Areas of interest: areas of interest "Museum"
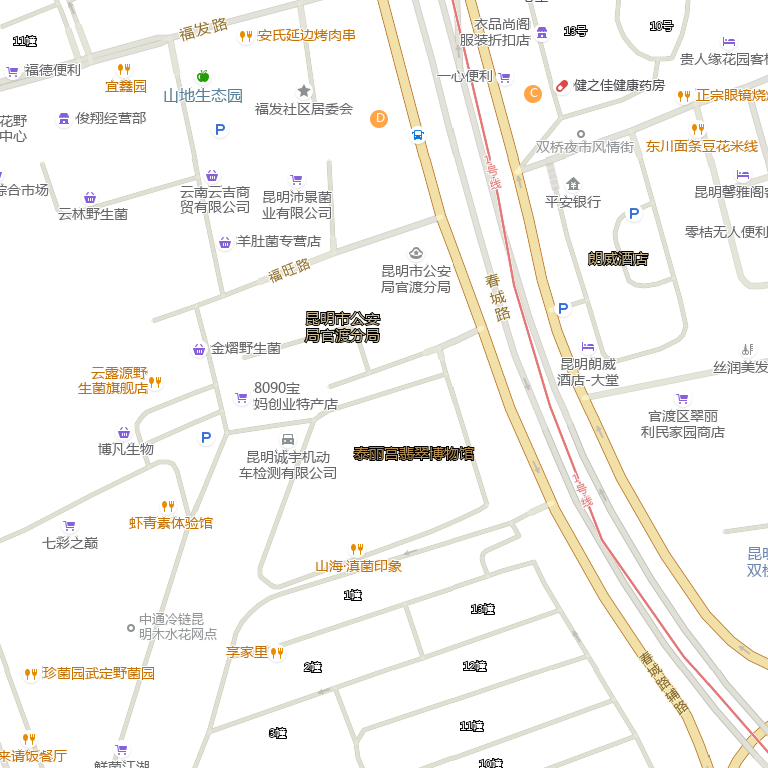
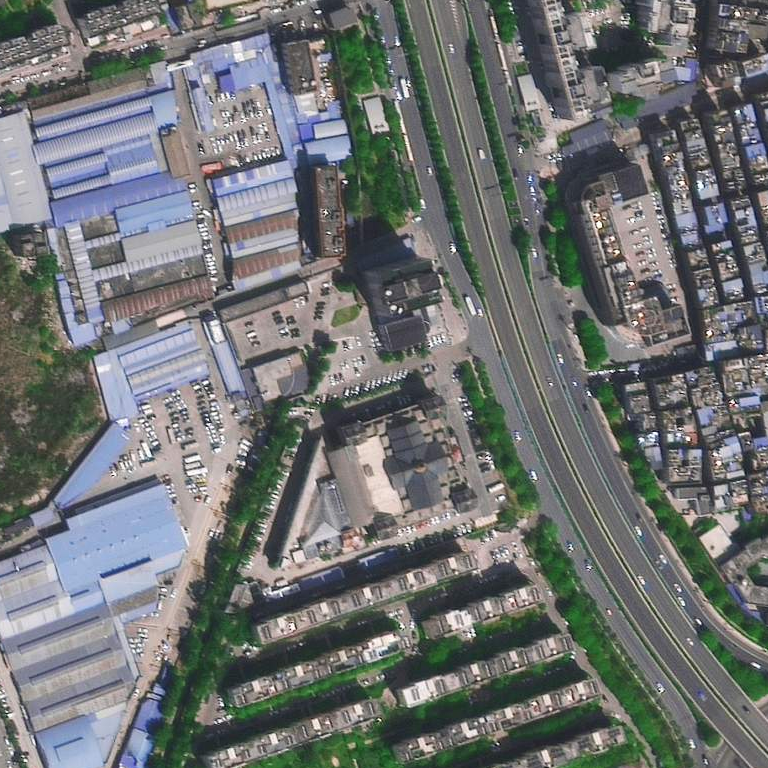